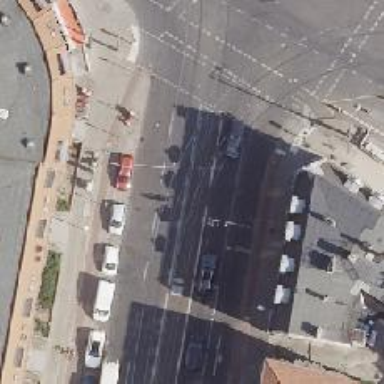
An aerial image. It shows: Road with traffic signals.